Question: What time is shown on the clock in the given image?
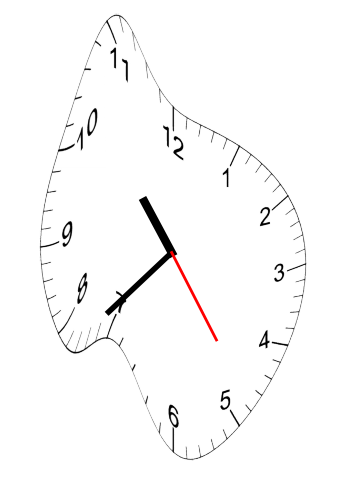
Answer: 10:37:24